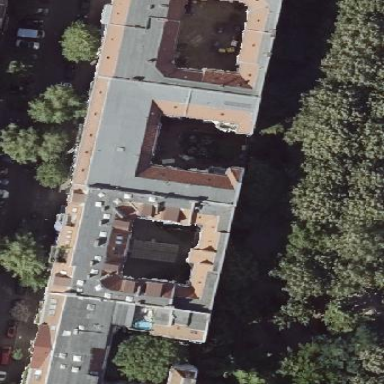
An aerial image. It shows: Residential building with double saltbox roof shape.